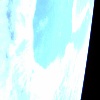
Label: sunburn